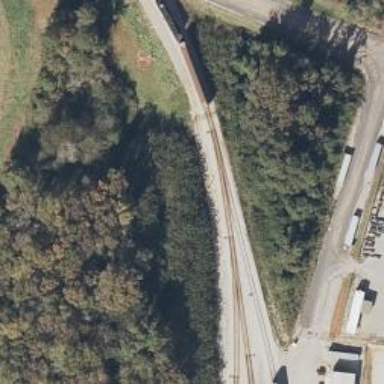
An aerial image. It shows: Rail spur service.